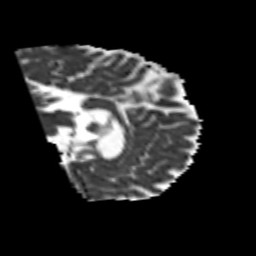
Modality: MD
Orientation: sagittal
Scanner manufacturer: siemens
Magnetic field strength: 3 T
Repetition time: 6.8 s
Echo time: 0.093 s